Field crop: maize
Growth stage: 2
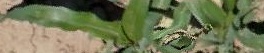
Species: maize